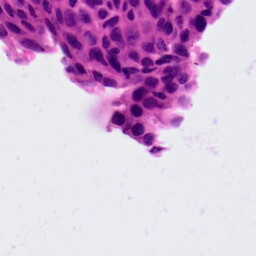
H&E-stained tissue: Ovarian